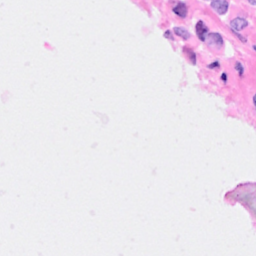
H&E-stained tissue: Breast